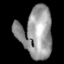
Tissue: lung
Cell type: Epithelial cells
Senescence score: 0.2043
Nuclear area (px): 1591
Mean DAPI intensity: 151.5